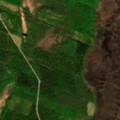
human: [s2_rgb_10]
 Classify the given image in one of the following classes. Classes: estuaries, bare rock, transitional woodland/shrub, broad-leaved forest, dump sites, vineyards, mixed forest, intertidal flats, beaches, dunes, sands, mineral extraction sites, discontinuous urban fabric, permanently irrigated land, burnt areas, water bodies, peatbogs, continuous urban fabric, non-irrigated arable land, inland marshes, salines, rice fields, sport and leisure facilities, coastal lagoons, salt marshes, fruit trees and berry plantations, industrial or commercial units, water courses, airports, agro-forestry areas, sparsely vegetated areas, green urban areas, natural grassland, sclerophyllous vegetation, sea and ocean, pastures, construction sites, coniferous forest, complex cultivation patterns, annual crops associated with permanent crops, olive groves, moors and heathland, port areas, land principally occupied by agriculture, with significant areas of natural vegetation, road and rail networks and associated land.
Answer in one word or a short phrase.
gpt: mixed forest, transitional woodland/shrub, peatbogs